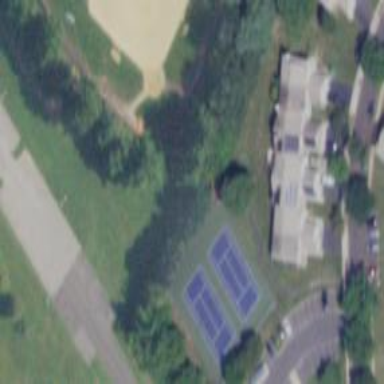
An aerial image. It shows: Sports centre dedicated to tennis.